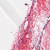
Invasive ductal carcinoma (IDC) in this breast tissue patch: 0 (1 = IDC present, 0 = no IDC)